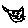
Label: cat